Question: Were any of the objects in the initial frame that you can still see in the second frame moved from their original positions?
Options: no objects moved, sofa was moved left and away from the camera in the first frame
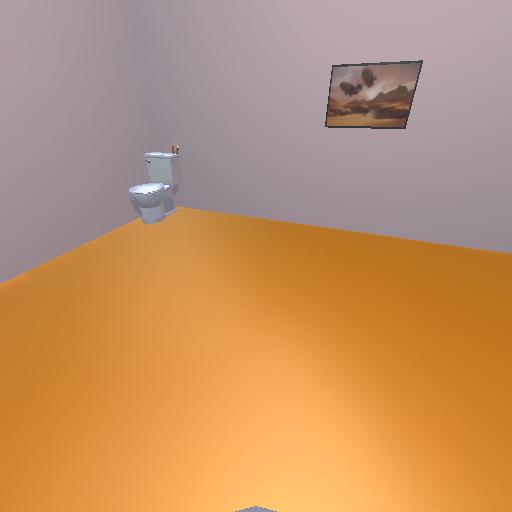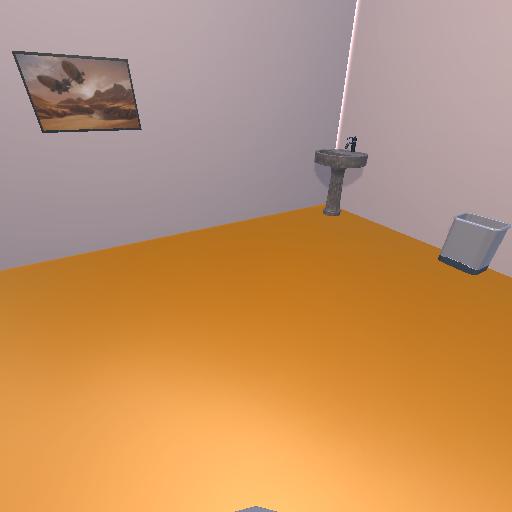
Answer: no objects moved